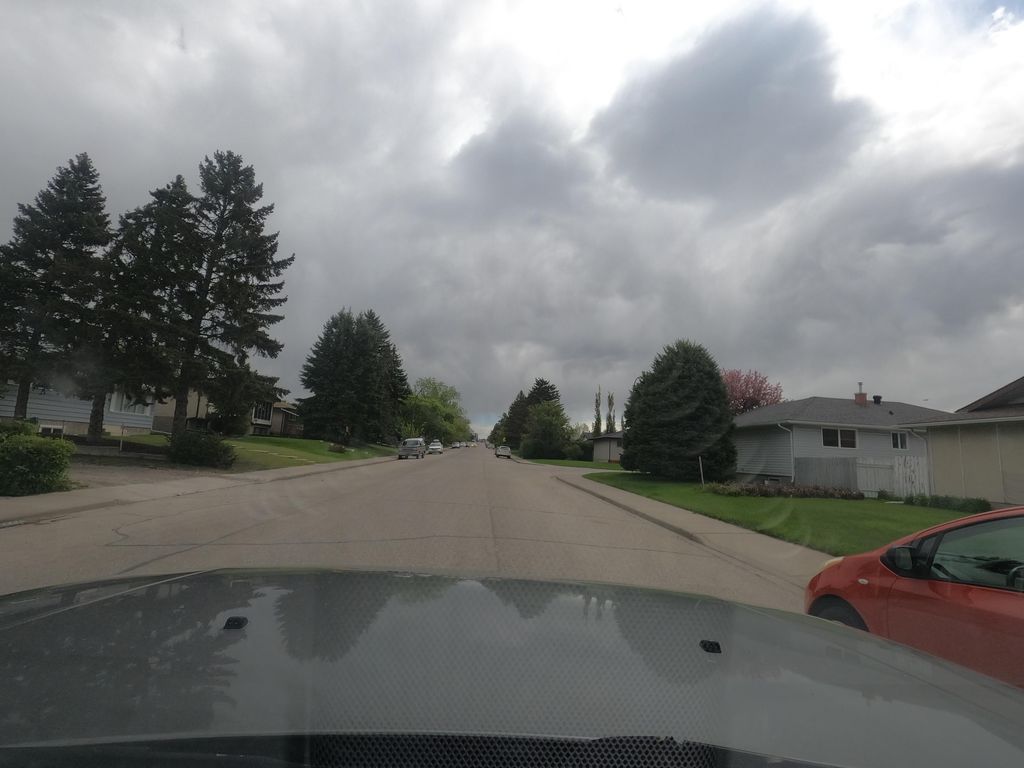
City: calgary